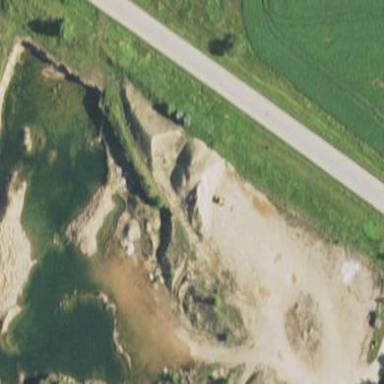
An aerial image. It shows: Quarry area.